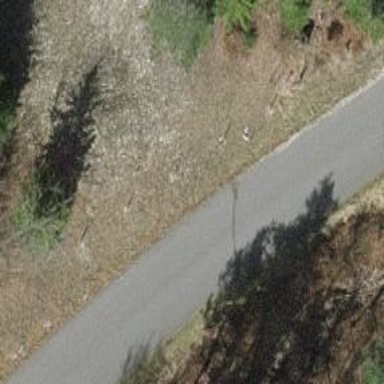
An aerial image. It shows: Unclassified road.